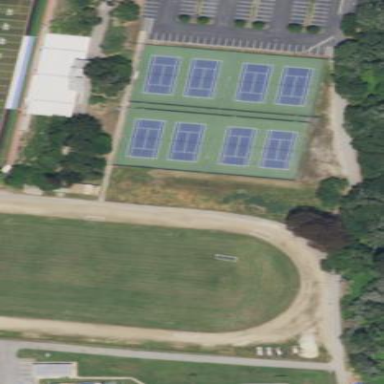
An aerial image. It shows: Tennis court on the leisure land pitch.